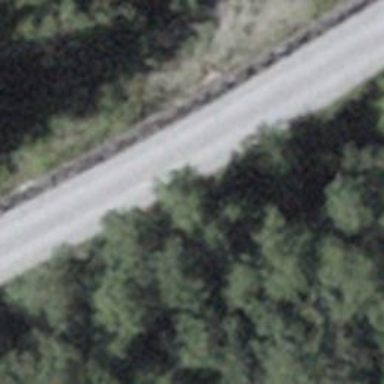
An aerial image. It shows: Culvert tunnel.